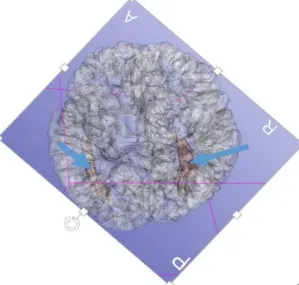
(A) Pre-radiofrequency thermocoagulation (RFTC) 3D reconstruction MRI showing bilateral gray matter nodular heterotopia (GMNH), arrow.
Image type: radiology (mri)